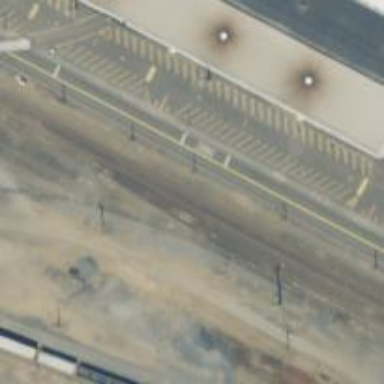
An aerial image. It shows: Railway siding with rails.